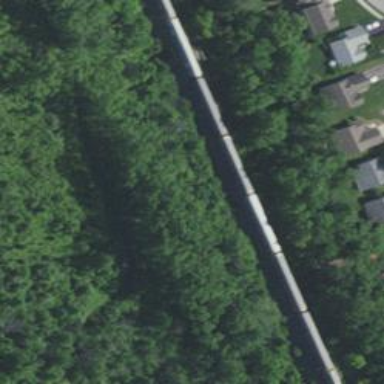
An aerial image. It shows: Railway track.